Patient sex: M
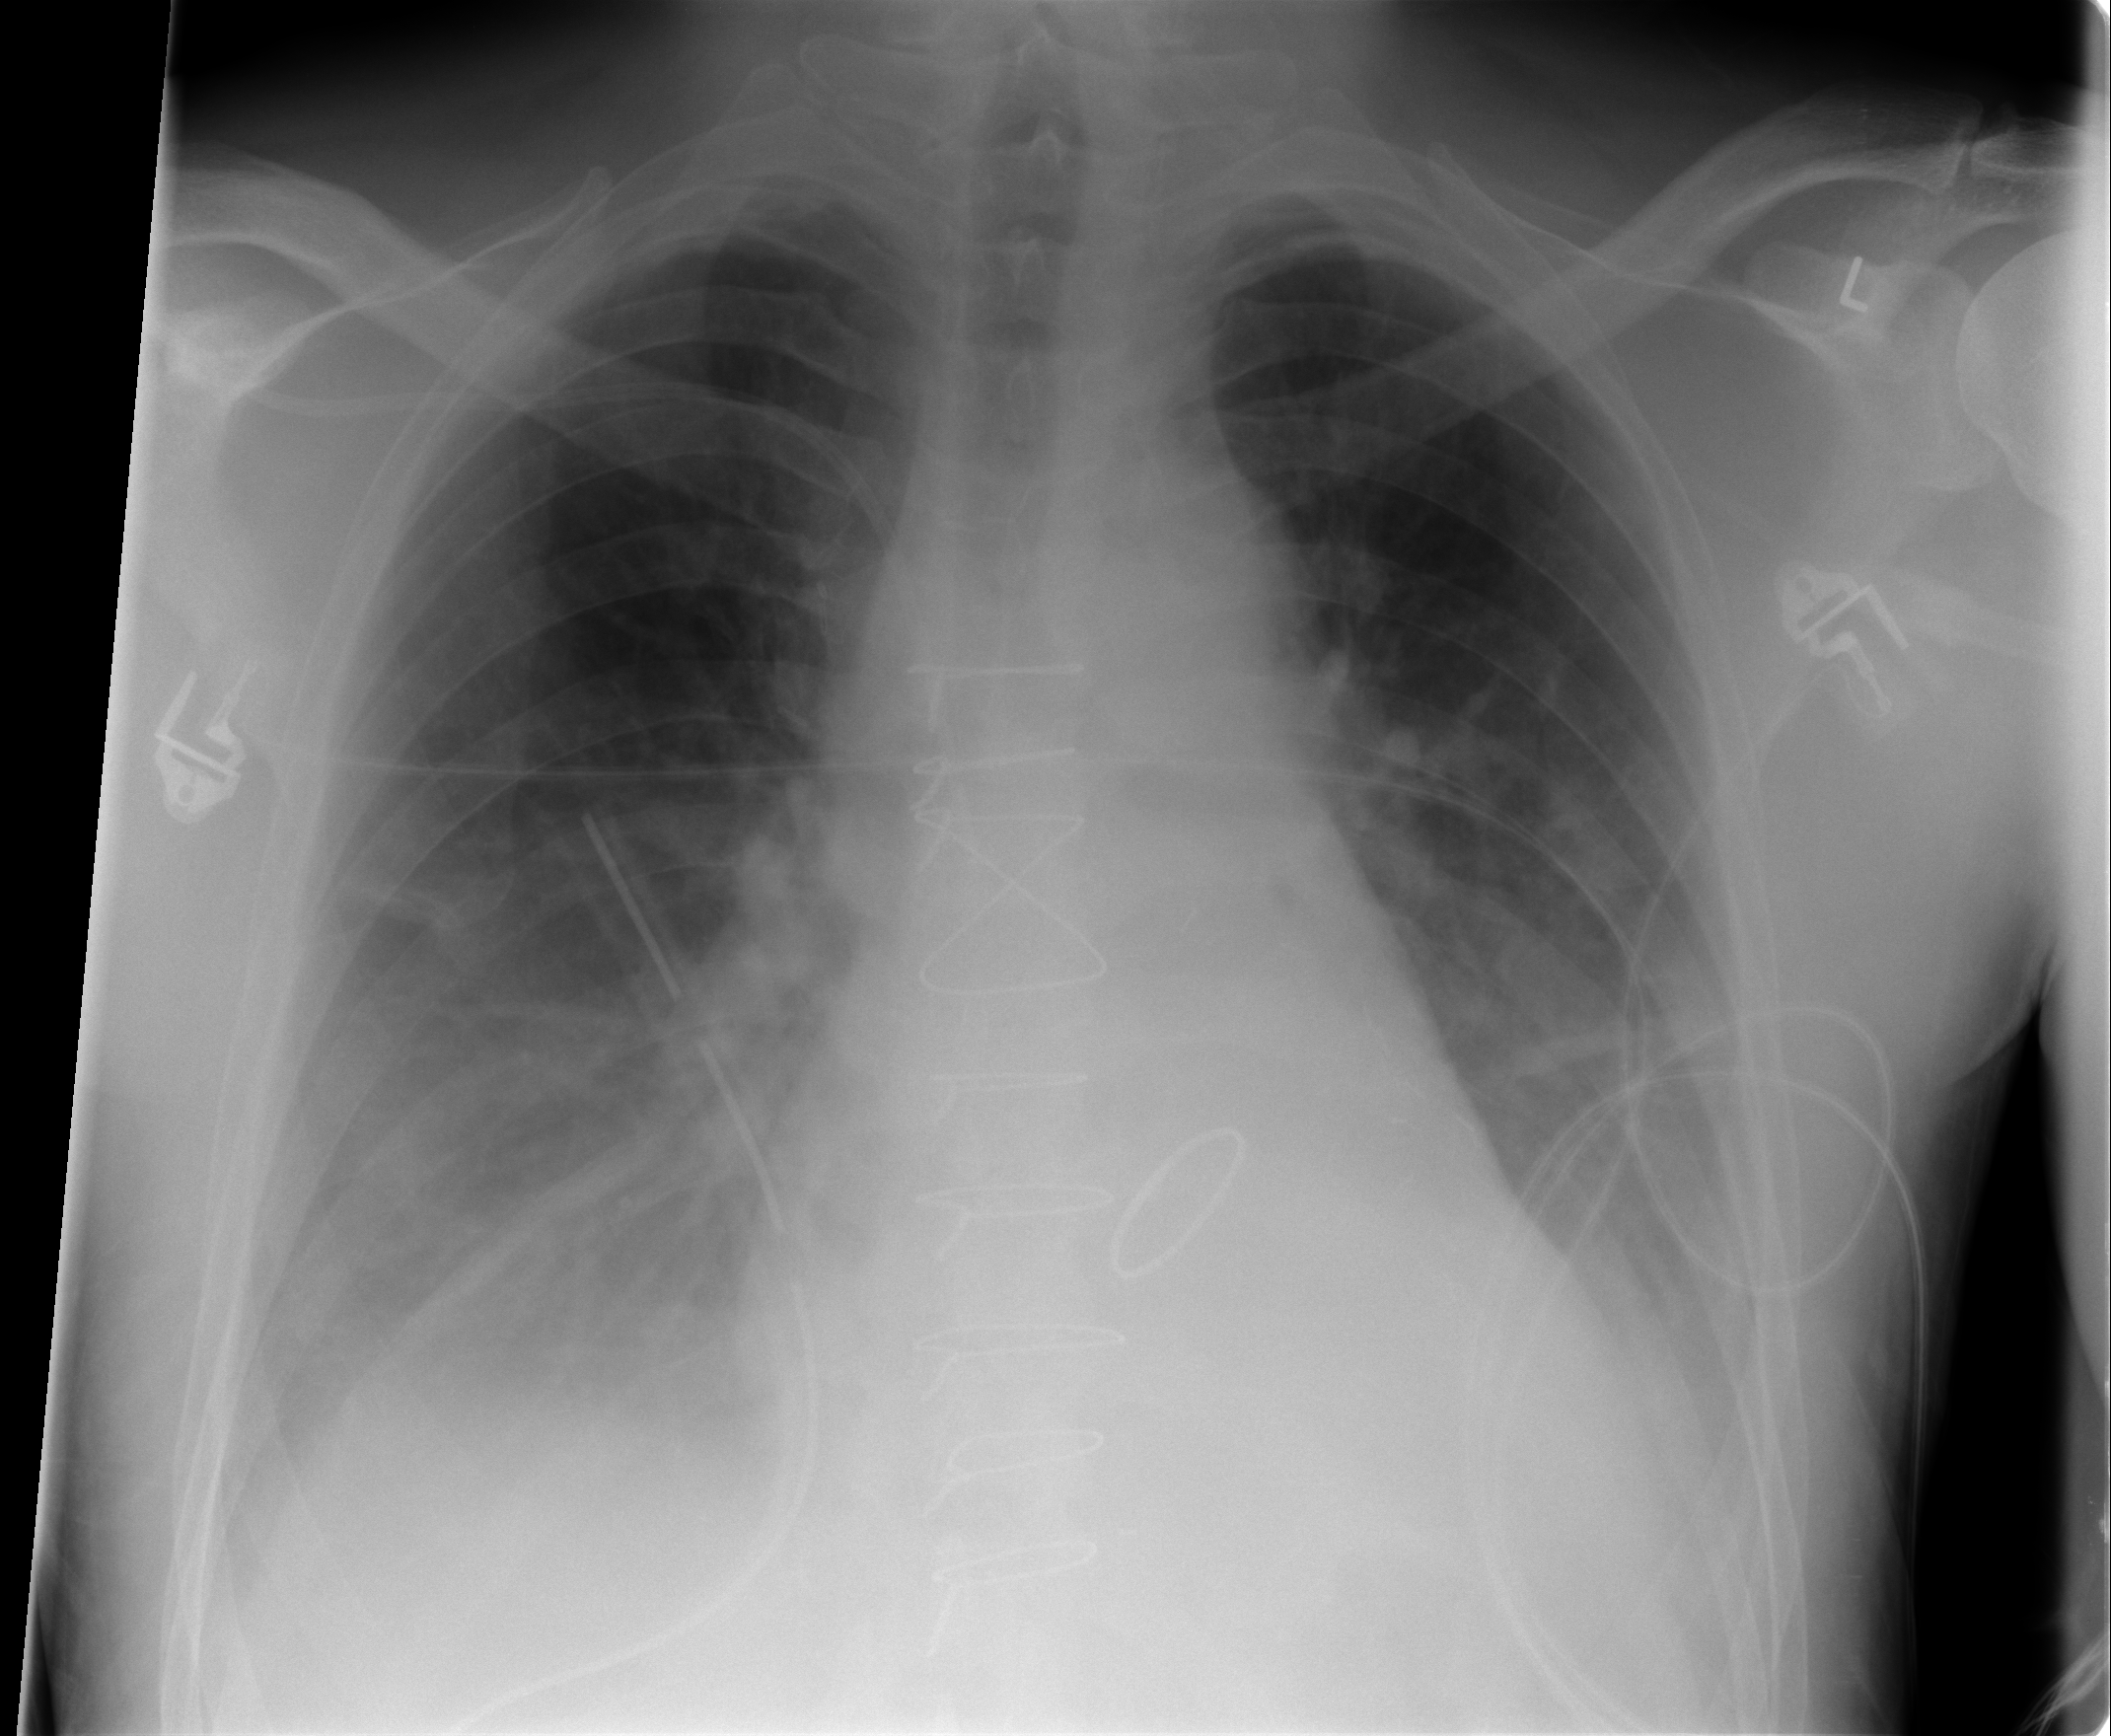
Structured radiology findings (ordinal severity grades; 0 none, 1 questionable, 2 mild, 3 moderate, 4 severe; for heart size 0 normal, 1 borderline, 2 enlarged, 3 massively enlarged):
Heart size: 2
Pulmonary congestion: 1
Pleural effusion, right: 2
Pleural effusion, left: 2
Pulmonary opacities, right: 1
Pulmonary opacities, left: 0
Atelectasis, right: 2
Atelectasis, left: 2